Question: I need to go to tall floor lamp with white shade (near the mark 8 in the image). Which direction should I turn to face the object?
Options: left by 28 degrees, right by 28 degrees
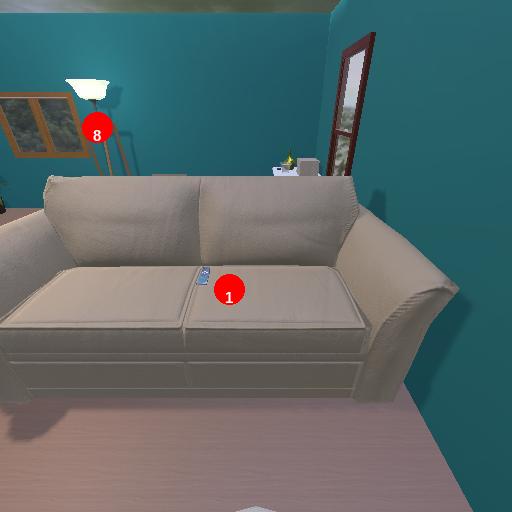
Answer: left by 28 degrees